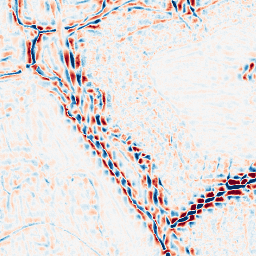
Category: wavelet
Decomposition family: wavelet_dwt
Decomposition parameters: wavelet: coif2
level: 3
Upsampling method: sinc_blackman
Upsampling parameters: scale: 2
kernel_size: 8
Upsampling scale: 2